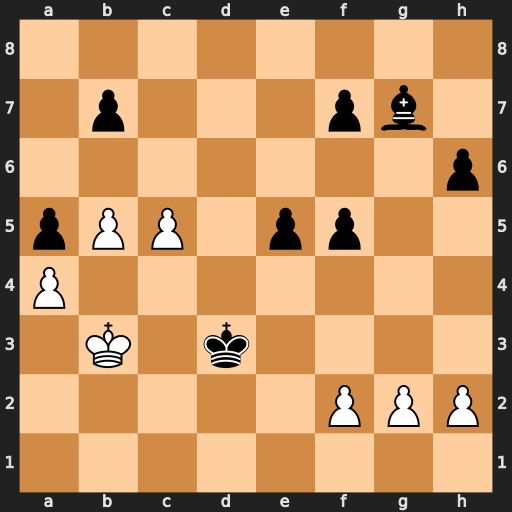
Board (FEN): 8/1p3pb1/7p/pPP1pp2/P7/1K1k4/5PPP/8
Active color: w
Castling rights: -
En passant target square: -
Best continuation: c6 bxc6 bxc6